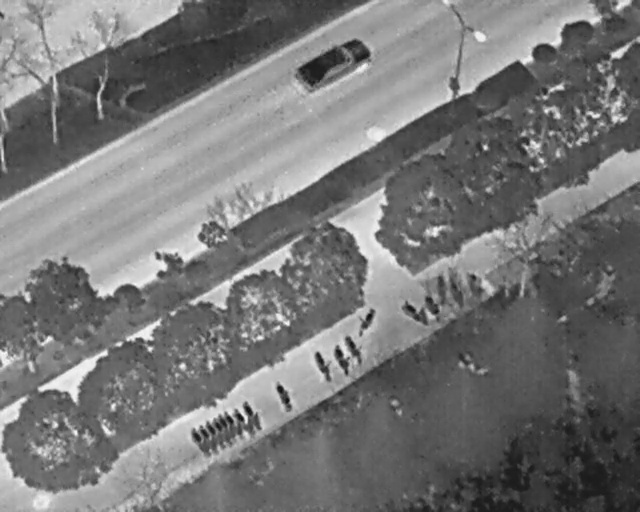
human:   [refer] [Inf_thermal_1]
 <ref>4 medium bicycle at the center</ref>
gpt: <box>[[65, 58, 69, 60, 147], [62, 59, 67, 62, 126], [54, 62, 59, 64, 26], [52, 66, 57, 69, 147]]</box>

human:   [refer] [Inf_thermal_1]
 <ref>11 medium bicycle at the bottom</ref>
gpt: <box>[[50, 68, 56, 71, 156], [47, 70, 53, 72, 156], [41, 76, 47, 78, 156], [36, 80, 41, 82, 151], [35, 81, 40, 83, 151], [33, 81, 38, 83, 151], [32, 82, 37, 84, 151], [31, 83, 36, 84, 151], [31, 83, 35, 85, 151], [30, 84, 34, 86, 151], [28, 85, 33, 87, 151]]</box>